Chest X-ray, PA view. Patient: 58 years old, sex F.
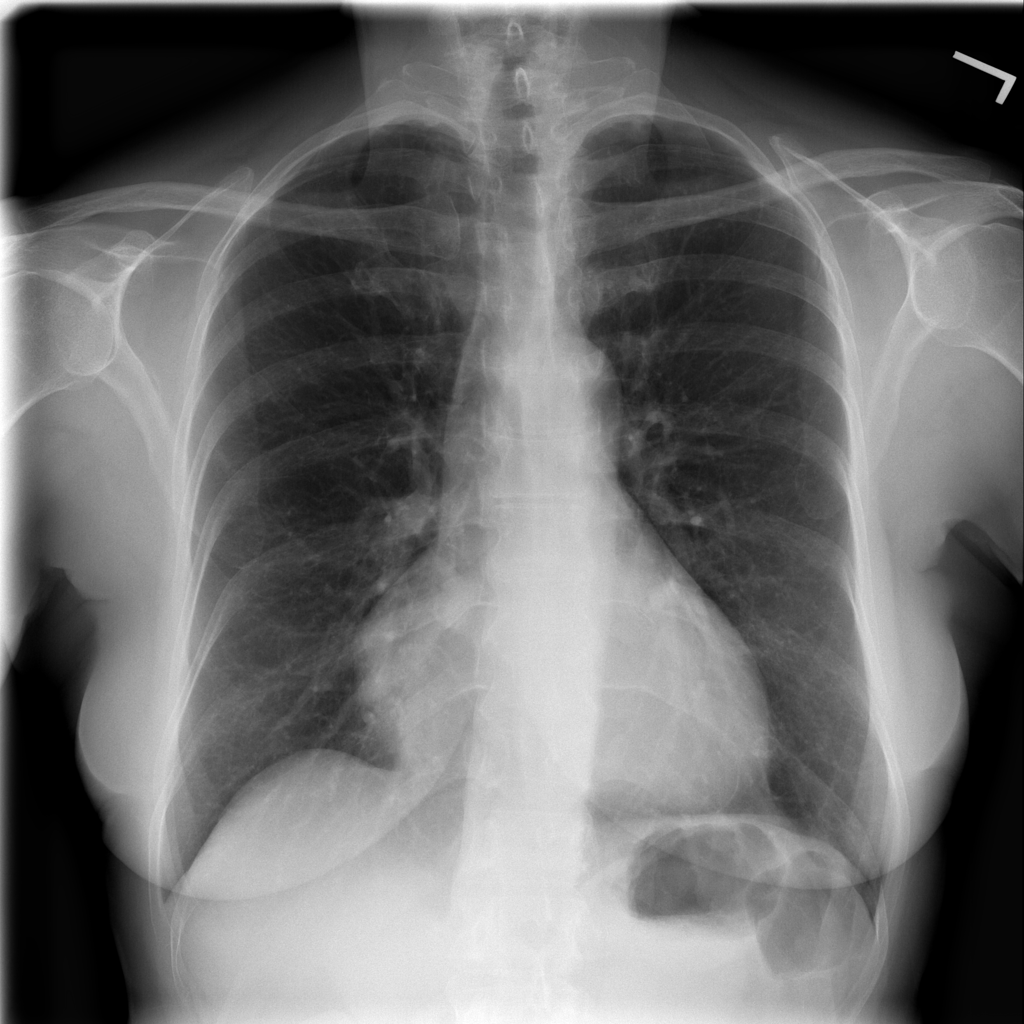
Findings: Nodule